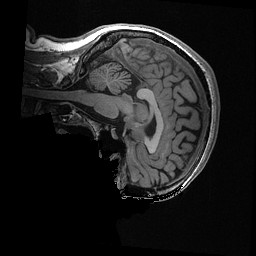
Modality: T1w
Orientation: sagittal
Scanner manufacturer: ge
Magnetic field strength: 3 T
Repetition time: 0.008164 s
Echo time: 0.003184 s